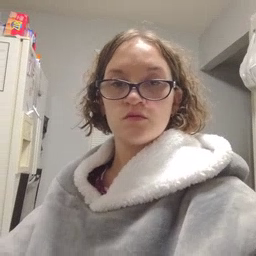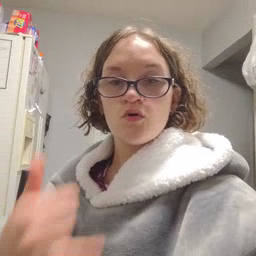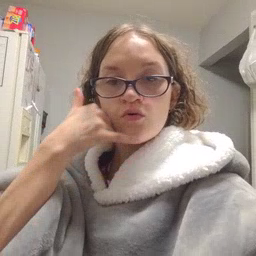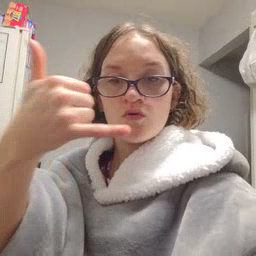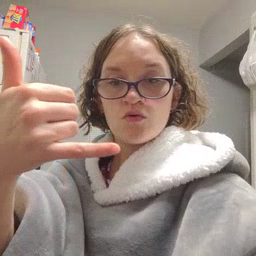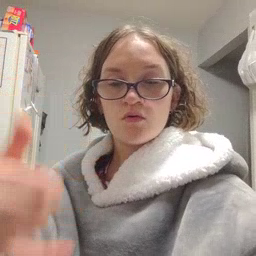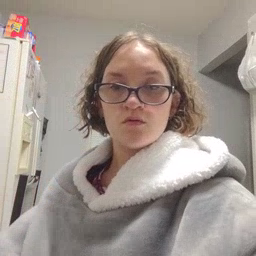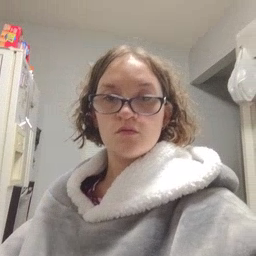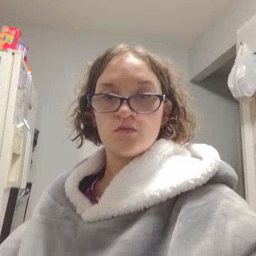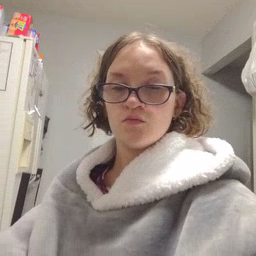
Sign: callonphone